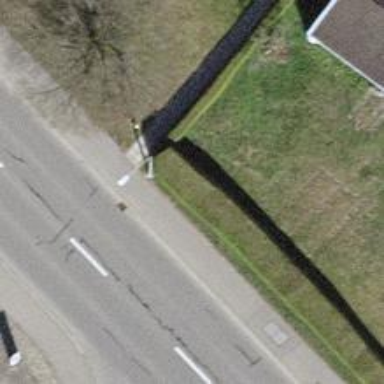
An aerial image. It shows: Hedge acting as barrier.